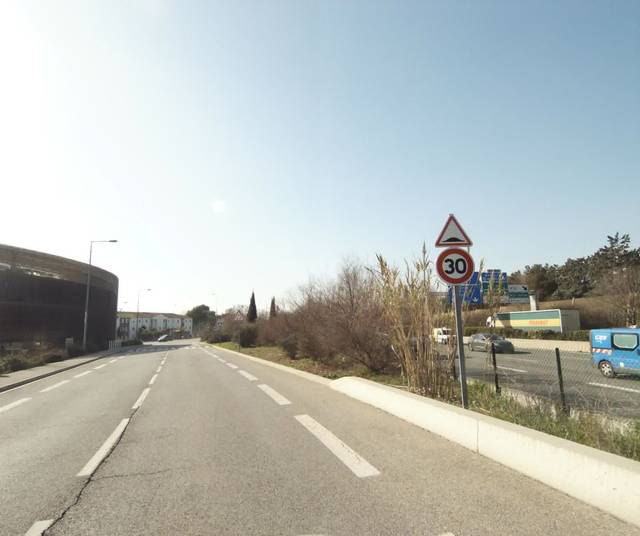
Region: France
Coordinates: 43.512, 5.449